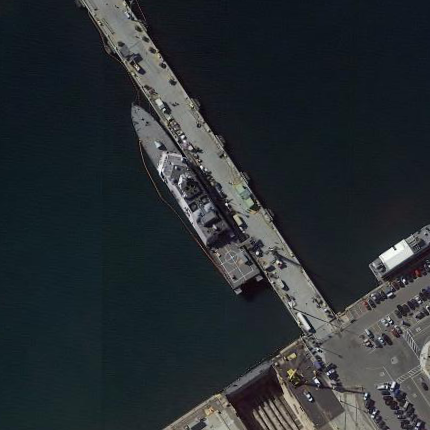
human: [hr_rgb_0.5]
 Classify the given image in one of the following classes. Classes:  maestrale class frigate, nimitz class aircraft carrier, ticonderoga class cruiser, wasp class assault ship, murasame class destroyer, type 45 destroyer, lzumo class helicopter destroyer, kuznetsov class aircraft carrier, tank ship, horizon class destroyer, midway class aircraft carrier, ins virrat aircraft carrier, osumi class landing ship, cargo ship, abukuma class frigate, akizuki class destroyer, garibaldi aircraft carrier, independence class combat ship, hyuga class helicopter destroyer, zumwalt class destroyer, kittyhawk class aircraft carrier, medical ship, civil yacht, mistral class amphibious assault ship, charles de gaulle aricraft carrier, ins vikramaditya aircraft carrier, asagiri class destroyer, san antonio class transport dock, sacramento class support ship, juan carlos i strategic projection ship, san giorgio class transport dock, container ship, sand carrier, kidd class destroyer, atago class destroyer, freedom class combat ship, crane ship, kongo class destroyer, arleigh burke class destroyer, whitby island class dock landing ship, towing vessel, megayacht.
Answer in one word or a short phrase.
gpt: Freedom class combat ship